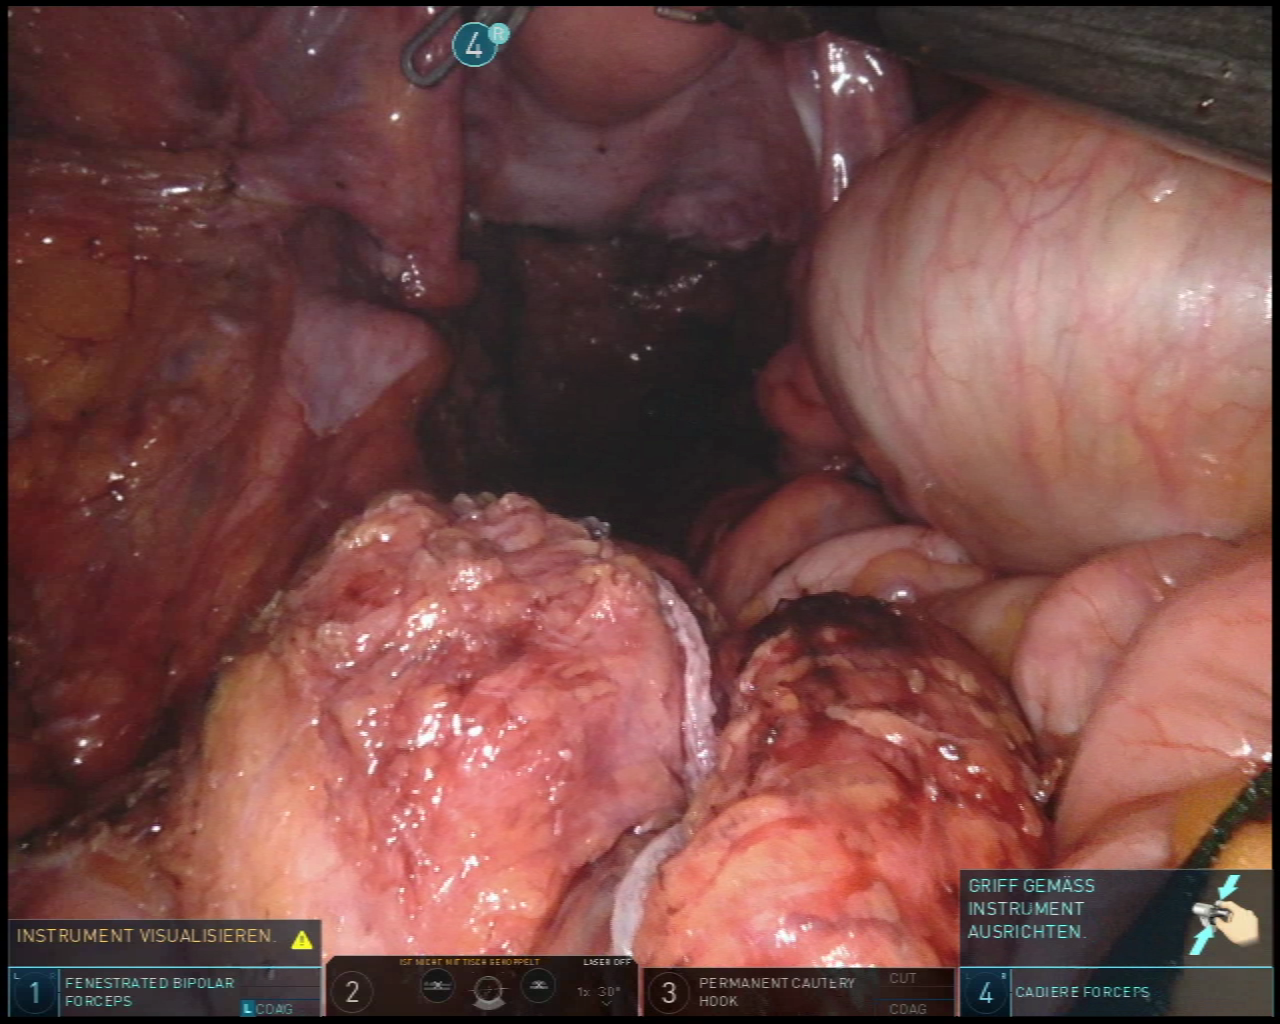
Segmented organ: ureter
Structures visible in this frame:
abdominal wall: yes
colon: yes
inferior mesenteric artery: no
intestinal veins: no
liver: no
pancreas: no
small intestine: yes
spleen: no
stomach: no
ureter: yes
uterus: yes
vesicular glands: no